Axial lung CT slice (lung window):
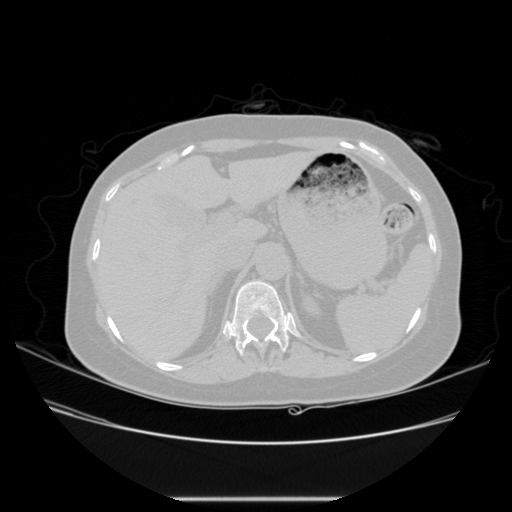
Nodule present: no